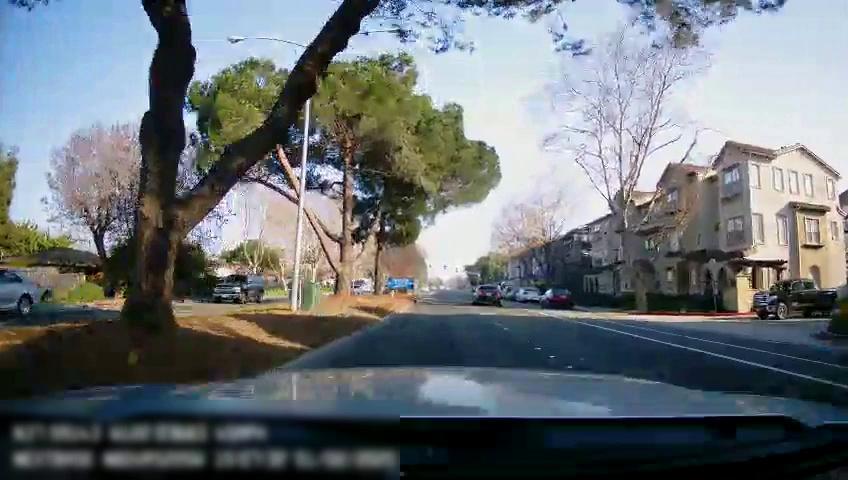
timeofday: Day
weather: Sunny
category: Drivable Space
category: Drivable Space
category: Vehicles | Car
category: Vehicles | Truck
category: Vehicles | Car
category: Vehicles | Car
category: Vehicles | SUV
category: Vehicles | Car
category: Lanes | Current Lane
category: Lanes | Alternate Lane
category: Lanes | Alternate Lane
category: Traffic | Signs